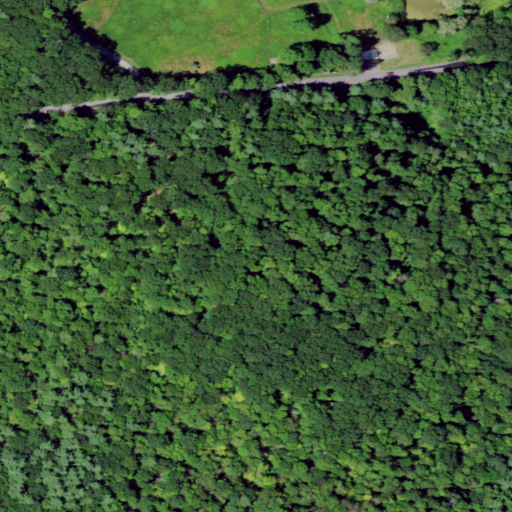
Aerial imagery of mountain in New York named Winnie Hill containing deciduous forest, mixed forest, open development, pasture, evergreen forest, and low intensity development